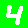
Digit: 4